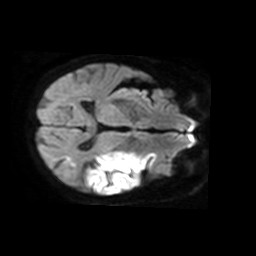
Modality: TRACE
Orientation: axial
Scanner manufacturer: philips
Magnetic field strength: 1.5 T
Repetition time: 4.684 s
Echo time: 0.07764 s